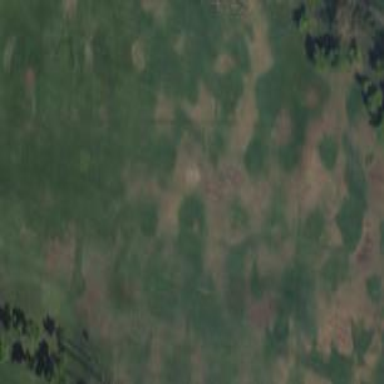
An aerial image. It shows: Grassy area designated as driving range for golf.